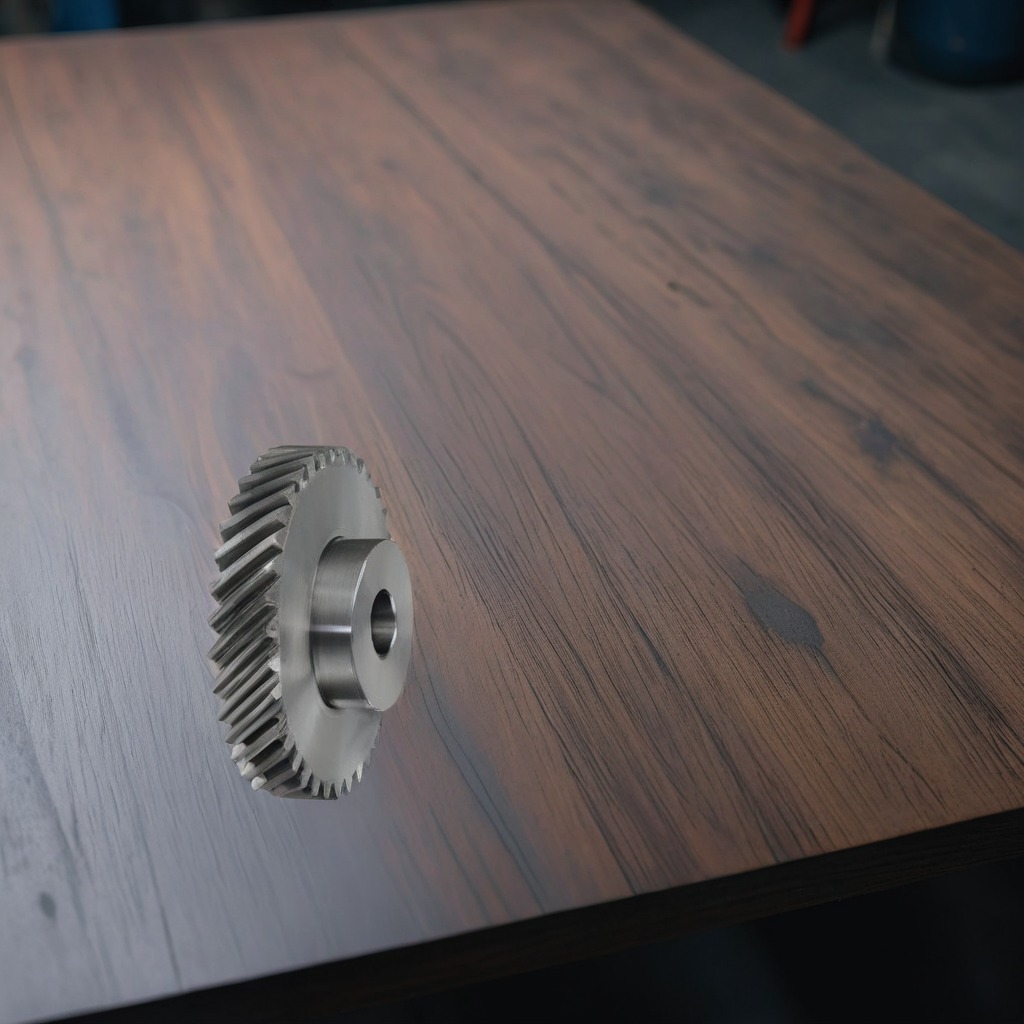
A steel gear with teeth is lying on a old table with faint burn marks in a small garage at twilight.